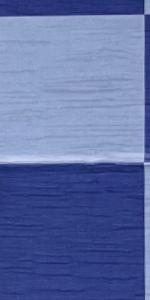
Label: Empty